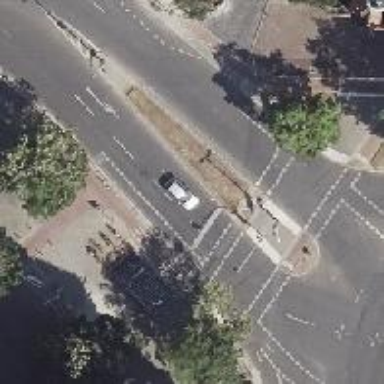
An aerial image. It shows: Tertiary road with asphalt surface. It features cycle track on the right side and is dual carriageway.